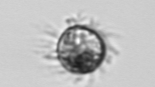
Label: Ciliophora